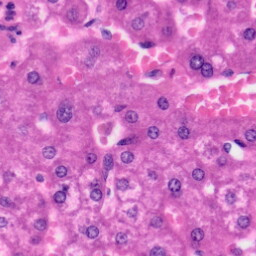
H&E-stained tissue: Liver